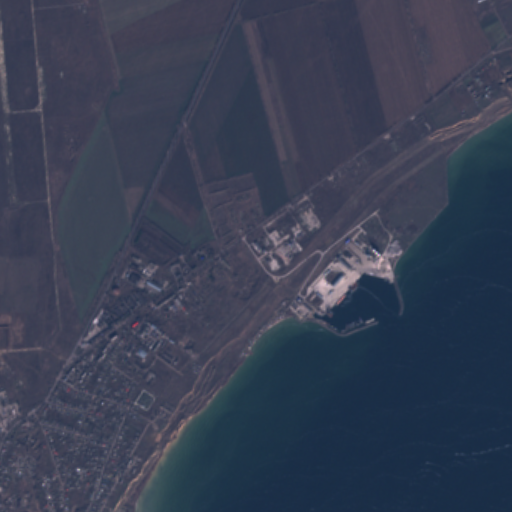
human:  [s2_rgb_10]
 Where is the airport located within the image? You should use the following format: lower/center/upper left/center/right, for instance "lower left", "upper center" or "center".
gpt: The airport is located in the left of the image.
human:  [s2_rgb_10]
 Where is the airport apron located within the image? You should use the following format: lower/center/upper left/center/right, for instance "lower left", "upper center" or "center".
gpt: The airport apron is located in the upper left of the image.
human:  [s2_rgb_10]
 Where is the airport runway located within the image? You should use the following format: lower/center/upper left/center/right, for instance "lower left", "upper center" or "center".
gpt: The airport runway is located in the upper left of the image.
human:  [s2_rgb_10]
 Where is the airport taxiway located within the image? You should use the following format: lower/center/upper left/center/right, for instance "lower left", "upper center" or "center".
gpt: The airport taxiway is located in the left of the image.
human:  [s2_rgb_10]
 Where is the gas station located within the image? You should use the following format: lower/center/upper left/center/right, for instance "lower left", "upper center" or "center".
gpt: The gas station is located in the lower left of the image.
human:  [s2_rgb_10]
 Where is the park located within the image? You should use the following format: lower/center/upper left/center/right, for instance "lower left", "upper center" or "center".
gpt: The park is located in the lower left of the image.
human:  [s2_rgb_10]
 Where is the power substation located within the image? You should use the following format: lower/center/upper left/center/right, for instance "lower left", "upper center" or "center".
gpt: The power substation is located in the lower left of the image.
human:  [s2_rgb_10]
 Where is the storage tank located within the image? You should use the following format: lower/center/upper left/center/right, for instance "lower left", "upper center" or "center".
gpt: The storage tank is located in the center left of the image.
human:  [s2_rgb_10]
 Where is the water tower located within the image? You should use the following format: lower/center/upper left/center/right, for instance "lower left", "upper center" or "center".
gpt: The water tower is located in the center left of the image.
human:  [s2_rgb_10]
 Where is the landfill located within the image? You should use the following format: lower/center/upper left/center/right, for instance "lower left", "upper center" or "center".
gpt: There is no landfill in the image.